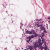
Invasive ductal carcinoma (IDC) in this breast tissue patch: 0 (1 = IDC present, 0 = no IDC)